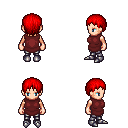
a pixel art fantasy rpg character, female body template, human, light skin, maroon tunic, metal pants, red plain hairstyle, metal boots, four views (front, back, left, right), 2x2 character sprite sheet, small pixel art, hard edges, no anti-aliasing